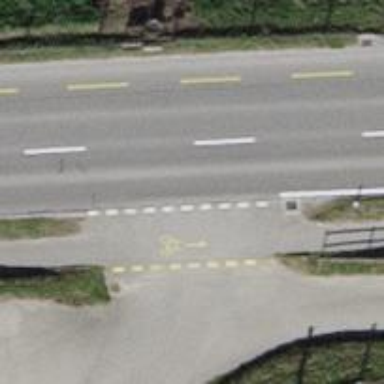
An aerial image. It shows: Asphalt road with primary highway designation and dedicated cycle lane on the left.